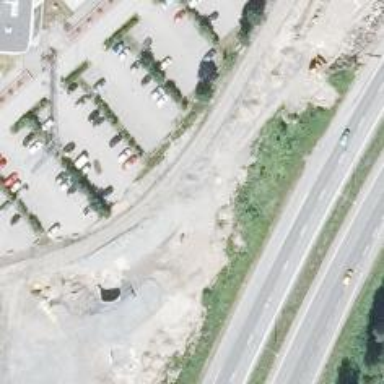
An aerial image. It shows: Asphalt cycleway.